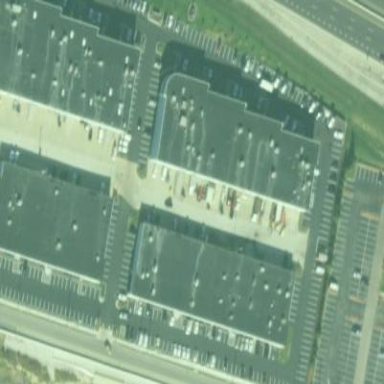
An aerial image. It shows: Commercial area.